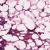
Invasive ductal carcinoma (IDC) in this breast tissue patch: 0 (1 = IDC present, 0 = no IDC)